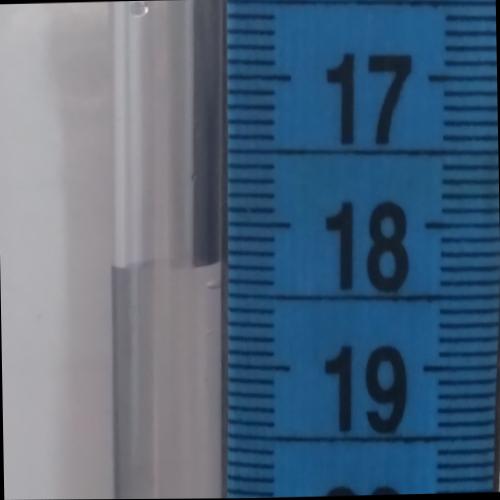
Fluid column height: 18.3 cm